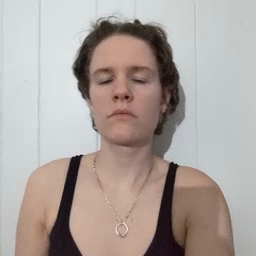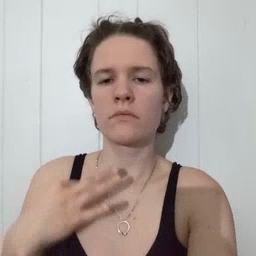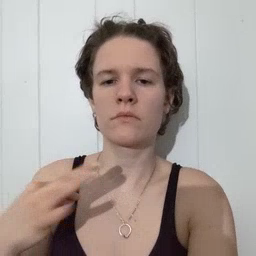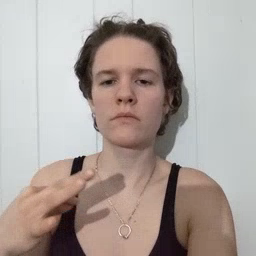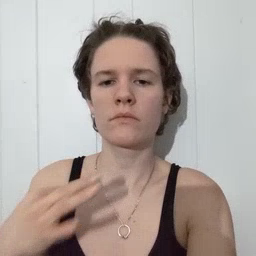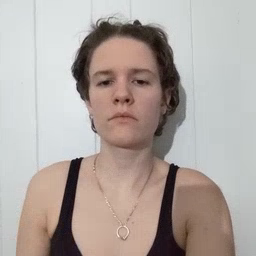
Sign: shirt